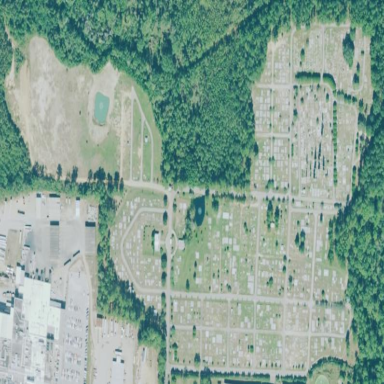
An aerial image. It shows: Cemetery.